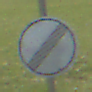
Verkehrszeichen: EndeSaemtlicherBegrenzungen
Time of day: MorningAfternoon
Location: Outdoor (Nature)
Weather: PartlyCloudy
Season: NotSpecified
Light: Natural